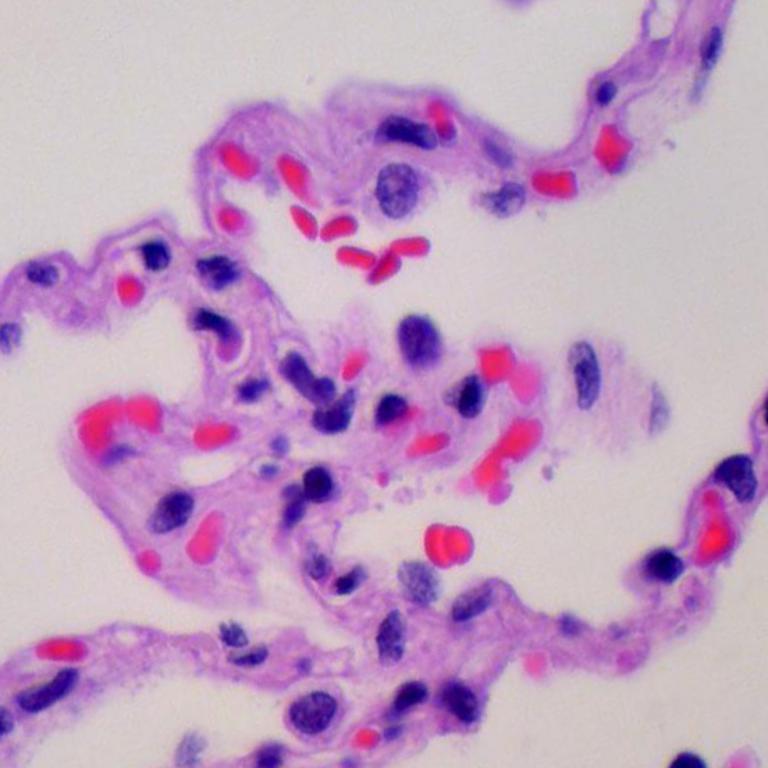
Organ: lung
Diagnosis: benign